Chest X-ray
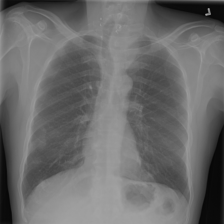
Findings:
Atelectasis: negative
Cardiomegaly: negative
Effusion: negative
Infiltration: negative
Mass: negative
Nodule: negative
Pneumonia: negative
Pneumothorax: negative
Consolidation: negative
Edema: negative
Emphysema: negative
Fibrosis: negative
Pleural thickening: negative
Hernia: negative